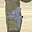
Label: 4